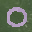
Label: 0